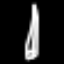
Label: pencil